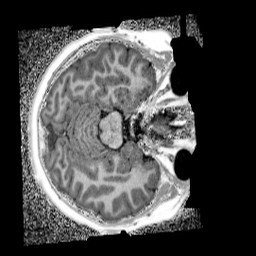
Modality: UNIT1_denoised
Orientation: axial
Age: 10
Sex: male
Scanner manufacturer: siemens
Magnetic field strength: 3 T
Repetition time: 4 s
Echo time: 0.00299 s